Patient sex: F
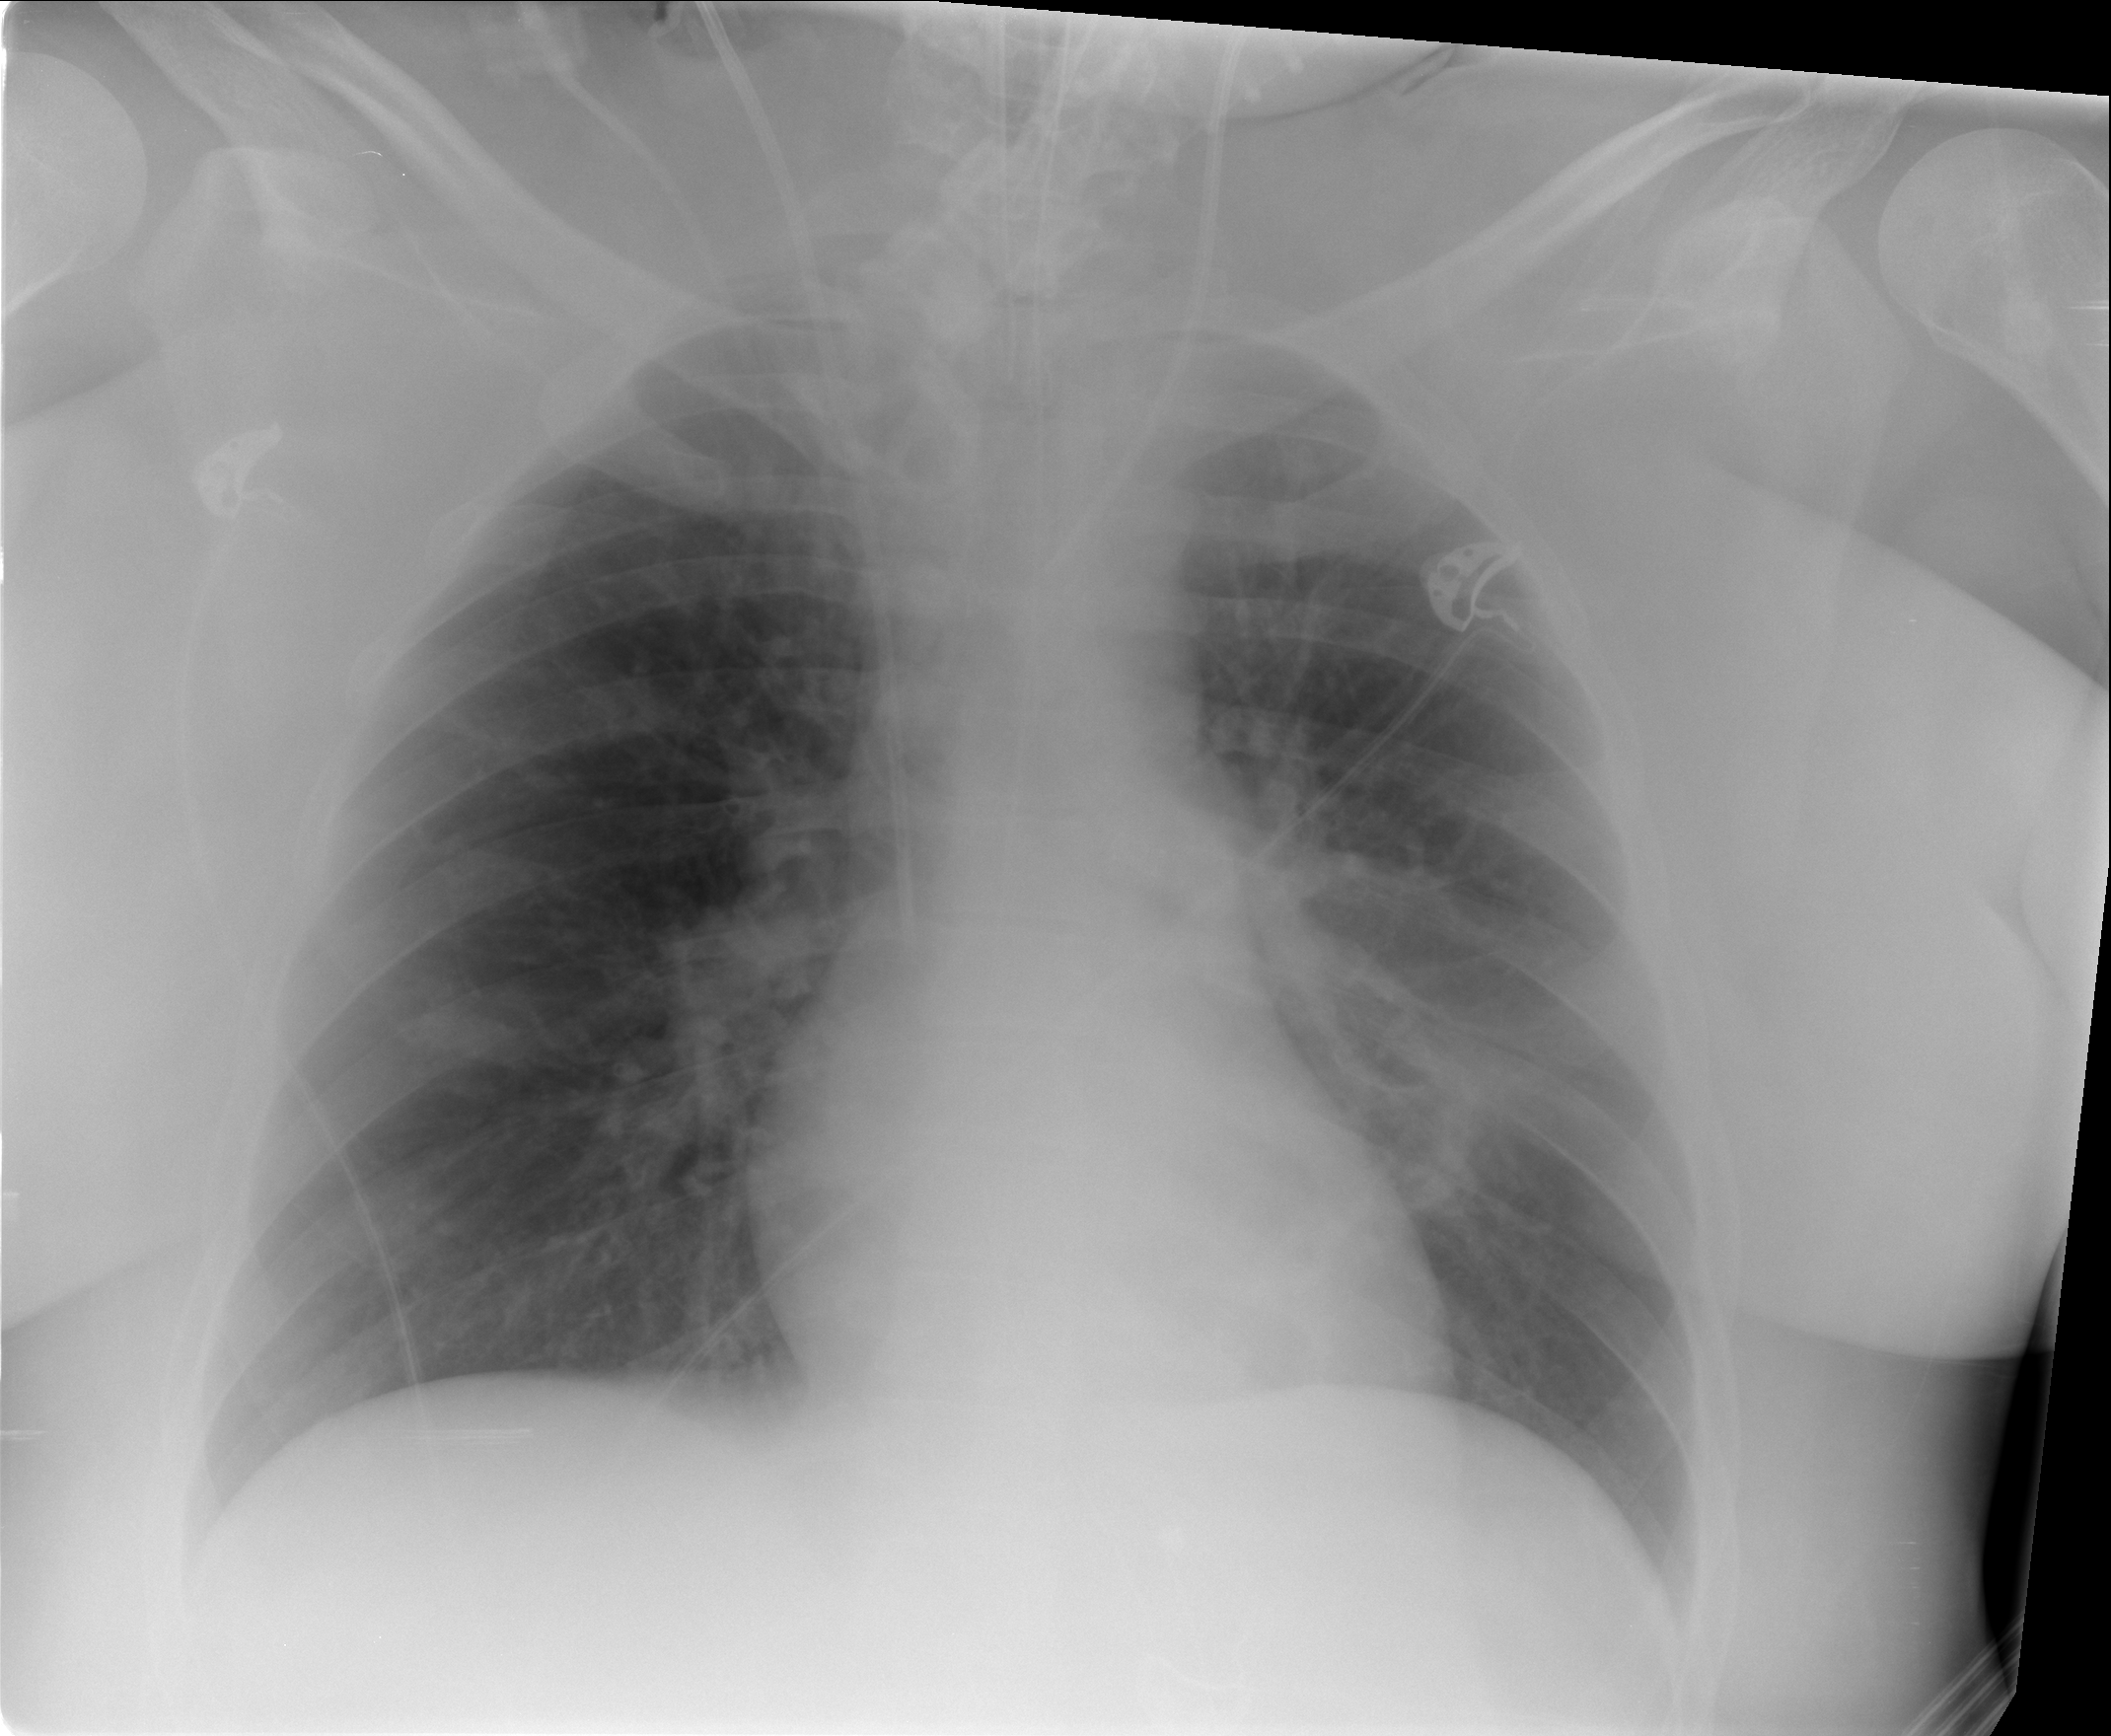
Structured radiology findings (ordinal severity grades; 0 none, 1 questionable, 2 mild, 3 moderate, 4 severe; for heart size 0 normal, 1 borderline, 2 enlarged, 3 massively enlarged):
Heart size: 0
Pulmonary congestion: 2
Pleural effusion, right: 0
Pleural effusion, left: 0
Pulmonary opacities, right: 0
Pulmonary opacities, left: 2
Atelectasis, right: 0
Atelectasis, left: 0